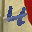
Label: 4